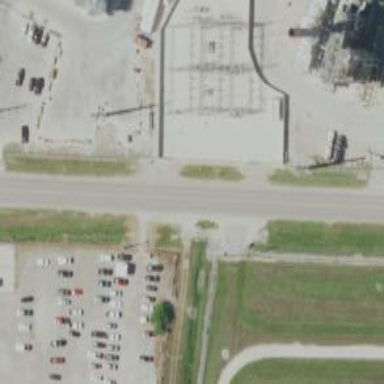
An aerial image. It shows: Industrial substation surrounded by fence.